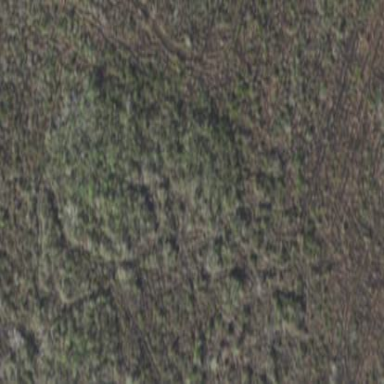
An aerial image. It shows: Woodland with needle-leaved trees.